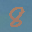
Label: 8